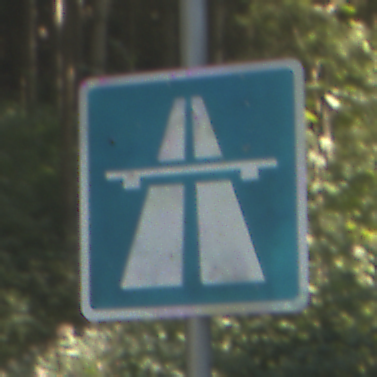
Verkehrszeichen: Autobahn
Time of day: MorningAfternoon
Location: Outdoor (Nature)
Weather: Clear
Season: NotSpecified
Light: Natural